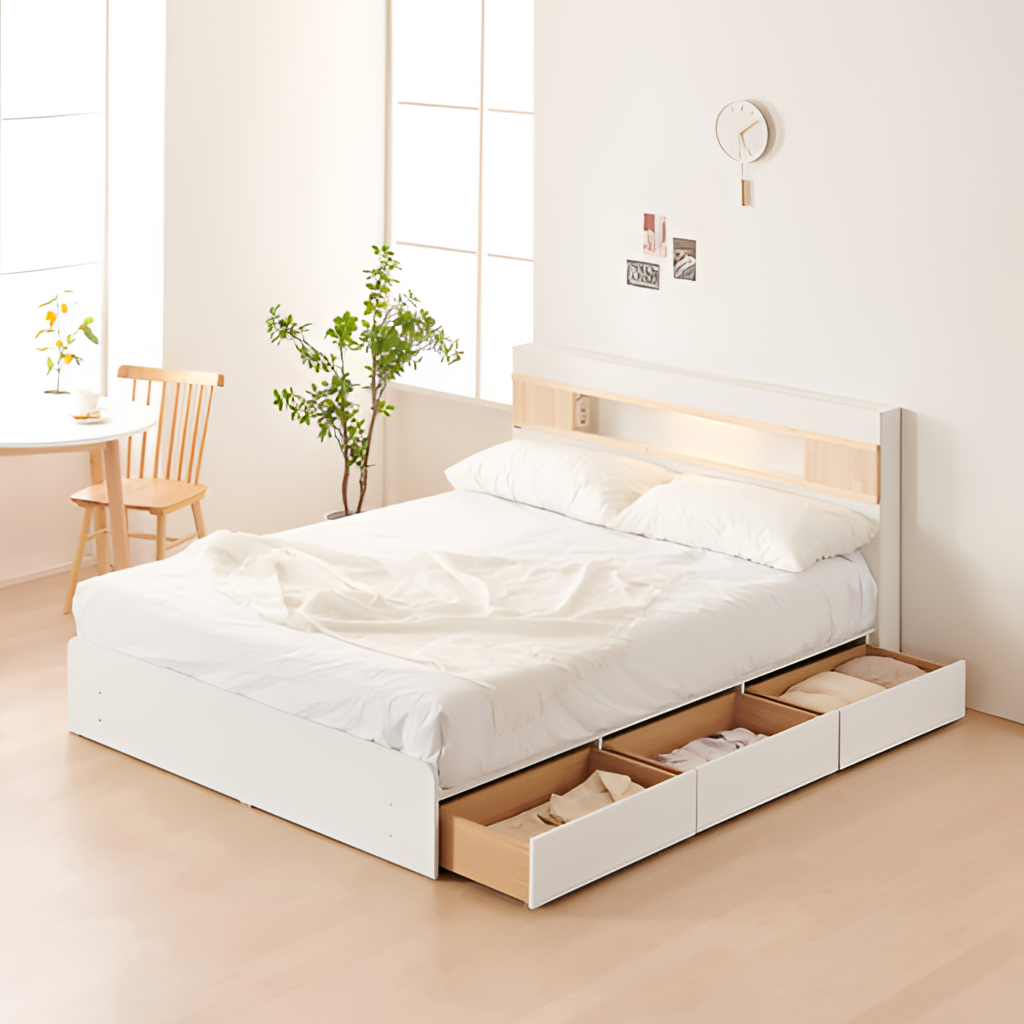
bedroom, white wood illuminated headboard bed, wood flooring, with plank pattern, minimalist, paint wallpaper, with solid pattern